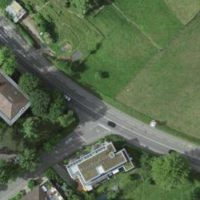
EUNIS habitat code: 52
Species observed at this site:
Acer campestre